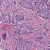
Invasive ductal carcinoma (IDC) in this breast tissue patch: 1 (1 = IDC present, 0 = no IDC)